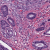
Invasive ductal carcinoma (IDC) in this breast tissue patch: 1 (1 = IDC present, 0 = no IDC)